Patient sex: M
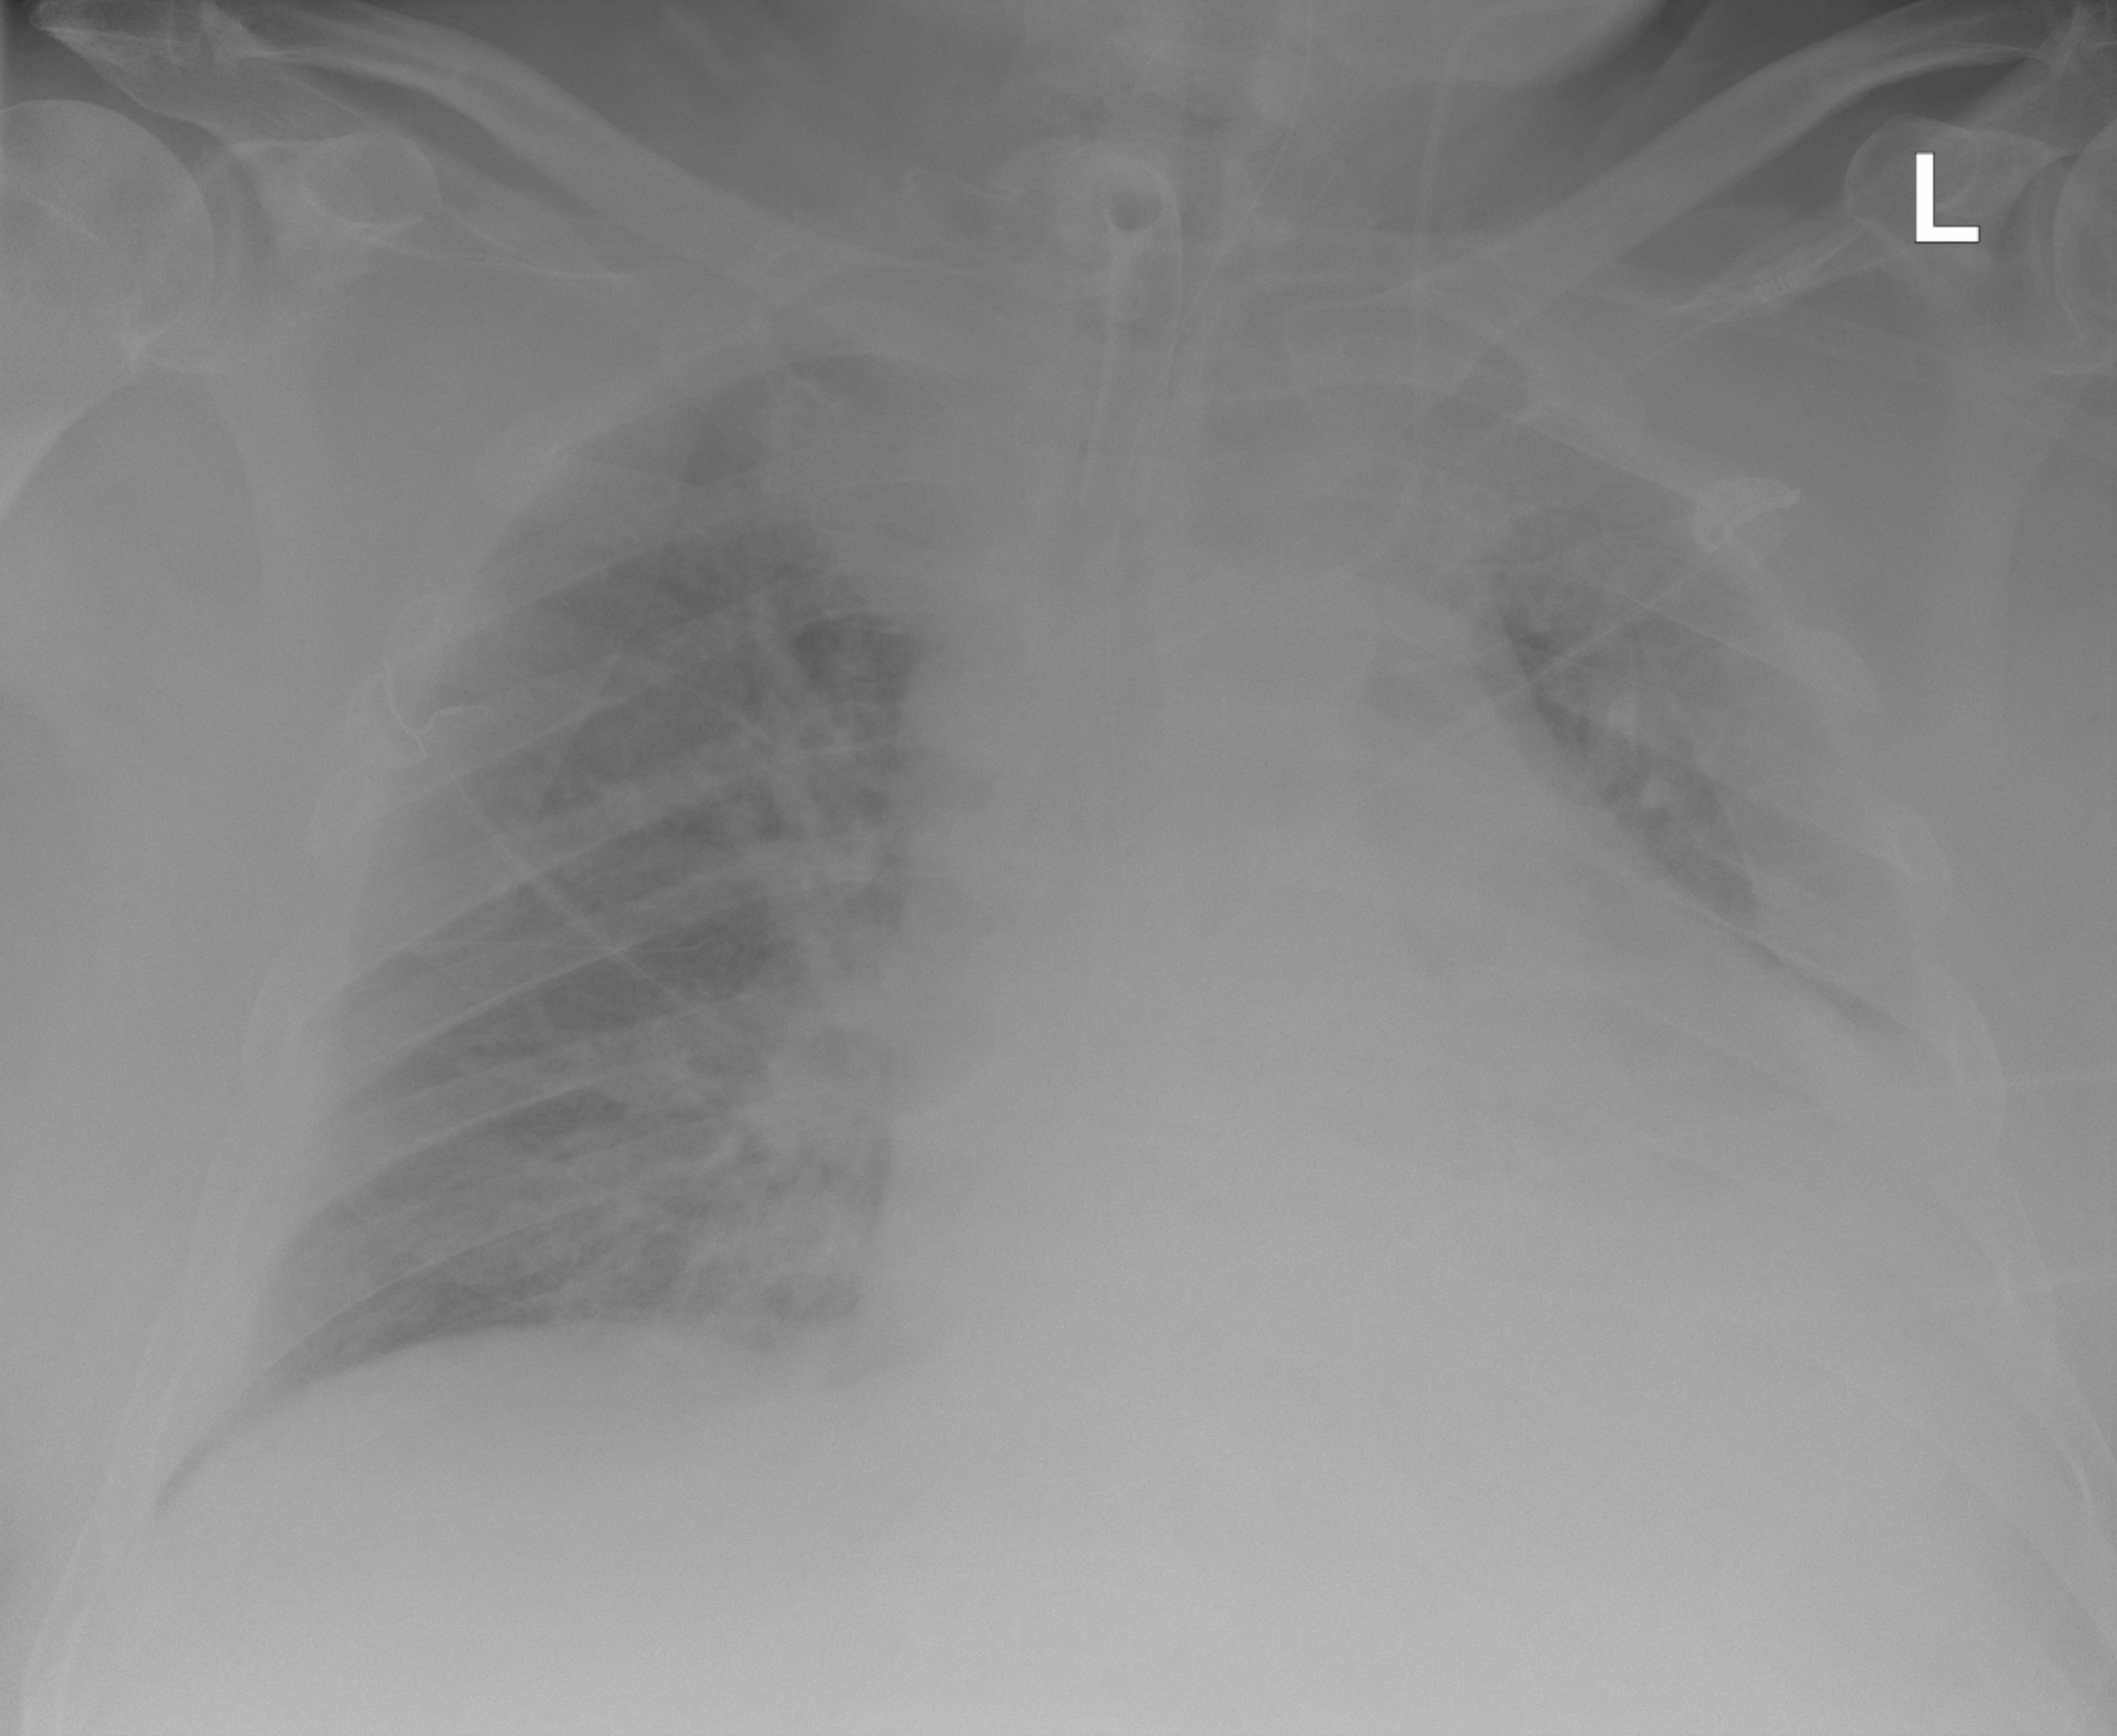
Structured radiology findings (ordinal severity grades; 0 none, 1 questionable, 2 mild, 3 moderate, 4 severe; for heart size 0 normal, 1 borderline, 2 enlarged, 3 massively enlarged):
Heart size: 2
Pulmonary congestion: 2
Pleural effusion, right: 0
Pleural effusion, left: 2
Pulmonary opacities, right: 2
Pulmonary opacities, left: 0
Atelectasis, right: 2
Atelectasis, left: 2